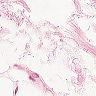
Metastatic tissue present: no